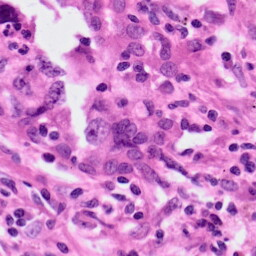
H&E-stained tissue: Lung